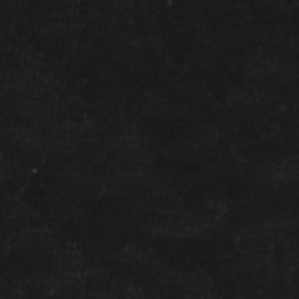
Label: frost